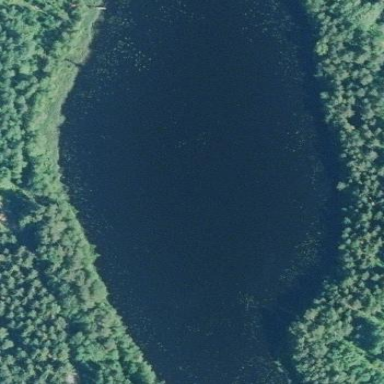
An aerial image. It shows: Pond with natural water.